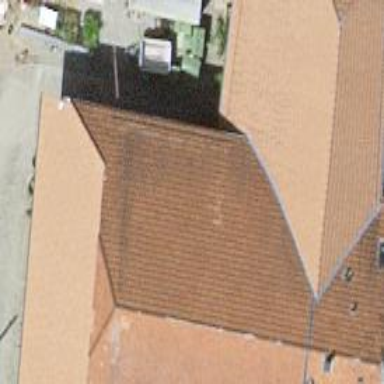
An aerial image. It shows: Farm building.